Question: How could I, and would it be easy, to create an location marker I can put on top of an UIImage. I have a floor plan and determine where the user is using iBeacons. I would like to animate a location marker on the location of the beacon where the user is standing near, something similar to the one on Maps.
Any suggestions how to do this? Ideally it would be a circle, expanding, and slowly fading away. I just don't have any experience with animation and the best way to do this.
Thanks in advance!
[EDIT:]
This is a screenshot of the (prototype) view, so I would like to have the animation on one of the labels.

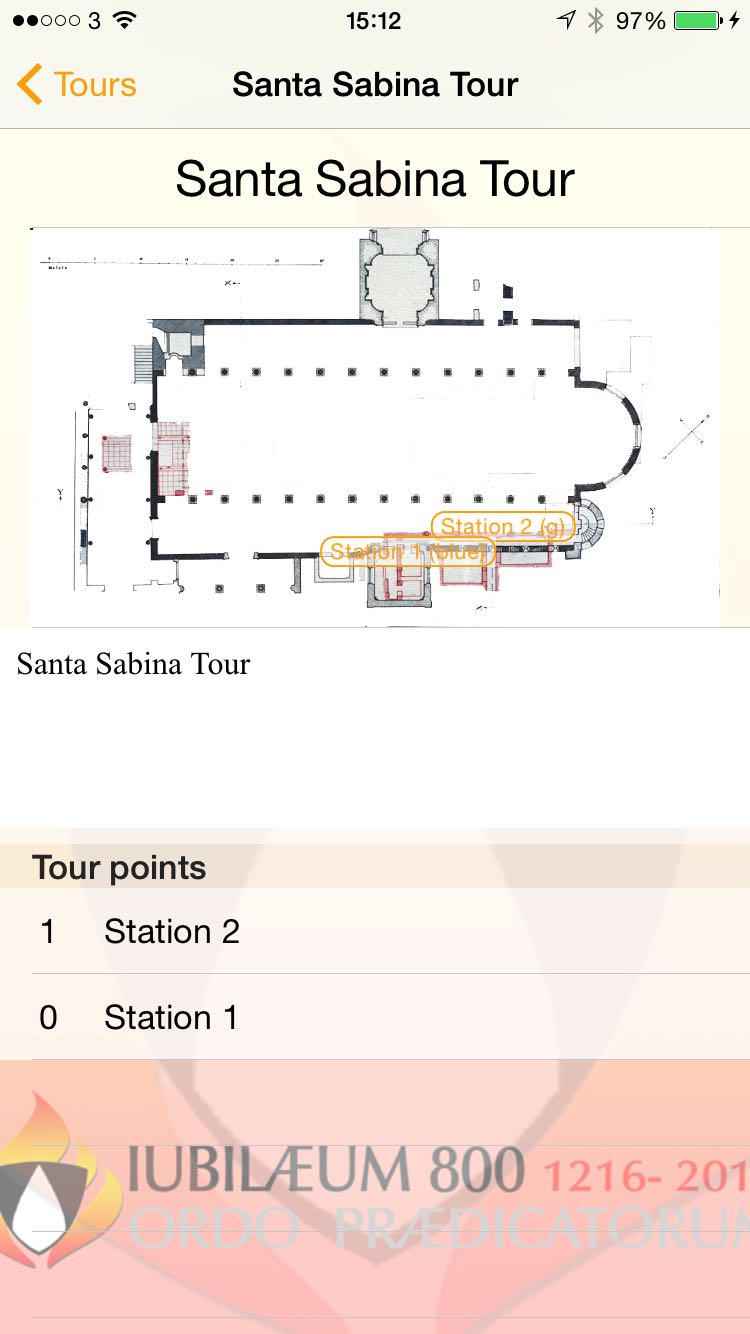
Answer: I did a demonstration with something like this. I plotted a blue circle at the beacon location, with a light blue circle whose radius varied according to the estimated distance from the beacon to the mobile device. Here's a small screen capture showing what the effect looks like (the light blue square is a nearby object depicted on the map):

The code that draws this takes the estimated distance to the beacon in meters, and adjusts it by a radiusMultiplier for the scale of the map. The centerX and centerY parameters tell where the dot is plotted on the screen:
'''
-(void)setDistance: (double) distance centerX: (int) pixelCenterX centerY: (int) pixelCenterY radiusMultiplier: (double) radiusMultiplier {
// distance is in meters
if (distance < 0) {
NSLog(@"Not setting distance because it is < 0");
return;
}
int pixelRadius = distance*22*radiusMultiplier;
if (pixelRadius > 160) {
pixelRadius = 160;
}
if (pixelRadius < 14) {
pixelRadius = 14;
}
NSLog(@"Changing radius of circle to %d", pixelRadius);
if (_circle == Nil) {
_circle = [[NASClickBehindView alloc] init];
_circle.backgroundColor = [UIColor blueColor];
_circle.alpha = 0.2;
[_circle setFrame:CGRectMake(pixelCenterX-pixelRadius,pixelCenterY-pixelRadius,pixelRadius*2,pixelRadius*2)];
[self.webView addSubview:_circle];
_circle.tag = 100;
}
else {
[_circle setFrame:CGRectMake(pixelCenterX-pixelRadius,pixelCenterY-pixelRadius,pixelRadius*2,pixelRadius*2)];
}
_circle.layer.cornerRadius = pixelRadius;
if (_centerDot == Nil) {
_centerDot = [[NASClickBehindView alloc] init];
_centerDot.alpha = 0.9;
_centerDot.layer.cornerRadius = 8;
_centerDot.backgroundColor = [UIColor blueColor];
[_centerDot setFrame:CGRectMake(pixelCenterX-8,pixelCenterY-8,16,16)];
[self.webView addSubview:_centerDot];
_centerDot.tag = 100;
}
else {
[_centerDot setFrame:CGRectMake(pixelCenterX-8,pixelCenterY-8,16,16)];
}
}
'''